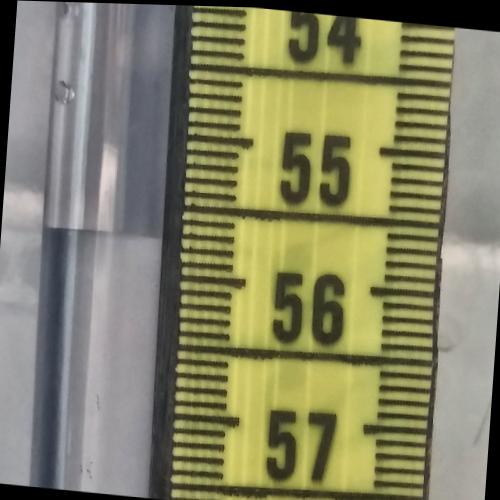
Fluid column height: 55.7 cm